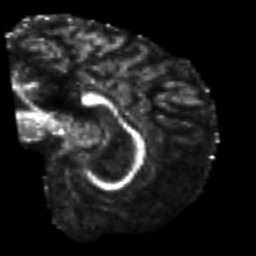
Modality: FA
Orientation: sagittal
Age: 54
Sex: male
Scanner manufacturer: siemens
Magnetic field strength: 3 T
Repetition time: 7.3 s
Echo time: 0.087 s